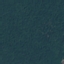
Land use / land cover: Forest